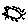
Label: sun